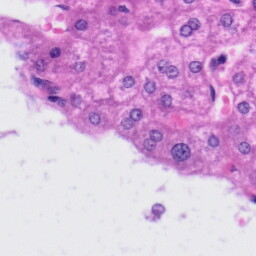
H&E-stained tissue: Liver